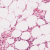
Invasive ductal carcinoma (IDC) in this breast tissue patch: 0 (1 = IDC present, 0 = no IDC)